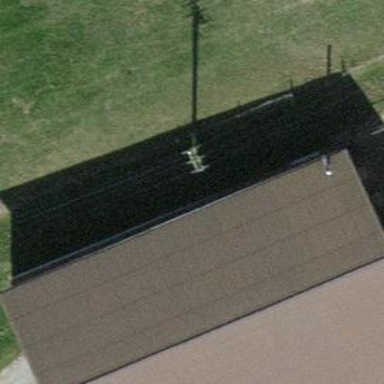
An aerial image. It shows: Minor power line with three cables.